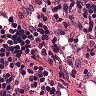
Metastatic tissue present: no